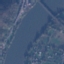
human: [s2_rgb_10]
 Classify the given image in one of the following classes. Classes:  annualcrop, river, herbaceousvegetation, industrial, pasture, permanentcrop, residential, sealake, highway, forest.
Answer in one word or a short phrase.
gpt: River